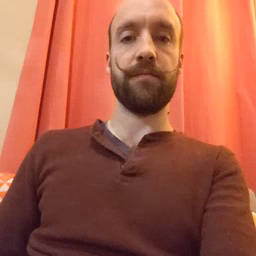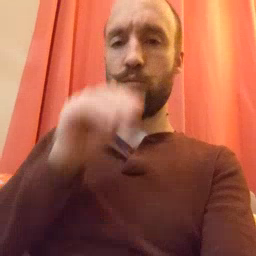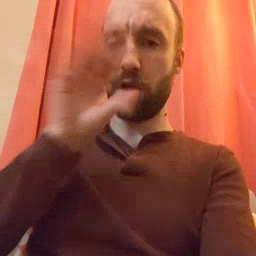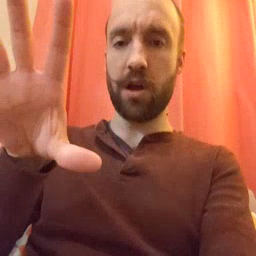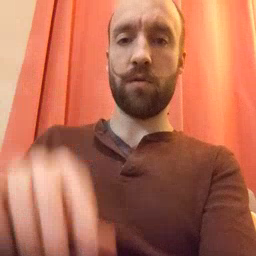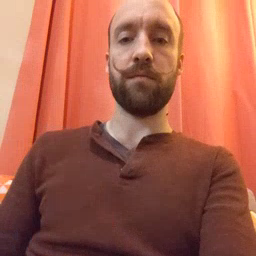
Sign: blow